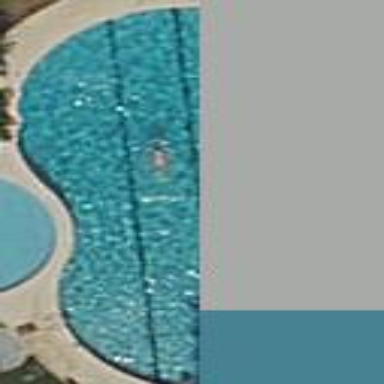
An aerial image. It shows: Swimming pool located in leisure land.